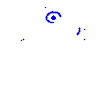
Particle: kaon